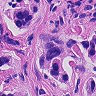
Metastatic tissue present: yes